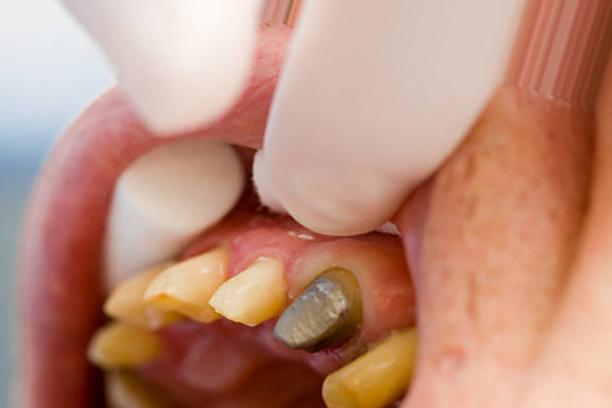
Condition: Tooth Discoloration